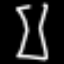
Label: hourglass